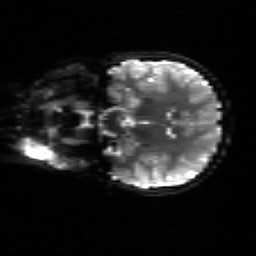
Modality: sbref
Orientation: coronal
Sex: female
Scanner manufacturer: siemens
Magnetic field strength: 3 T
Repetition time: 5 s
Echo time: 0.071 s